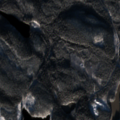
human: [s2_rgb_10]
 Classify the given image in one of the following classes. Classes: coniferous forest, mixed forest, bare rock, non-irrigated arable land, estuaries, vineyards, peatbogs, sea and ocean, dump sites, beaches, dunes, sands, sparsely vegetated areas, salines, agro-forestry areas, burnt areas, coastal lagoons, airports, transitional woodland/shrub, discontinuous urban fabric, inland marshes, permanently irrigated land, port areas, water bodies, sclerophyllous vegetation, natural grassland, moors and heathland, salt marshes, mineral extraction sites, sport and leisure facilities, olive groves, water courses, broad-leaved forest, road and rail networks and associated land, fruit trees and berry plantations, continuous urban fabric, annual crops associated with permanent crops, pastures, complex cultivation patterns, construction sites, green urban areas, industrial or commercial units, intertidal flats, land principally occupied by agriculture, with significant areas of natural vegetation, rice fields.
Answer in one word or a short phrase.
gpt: coniferous forest, mixed forest, transitional woodland/shrub